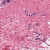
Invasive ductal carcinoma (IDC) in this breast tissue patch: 0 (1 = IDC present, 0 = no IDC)